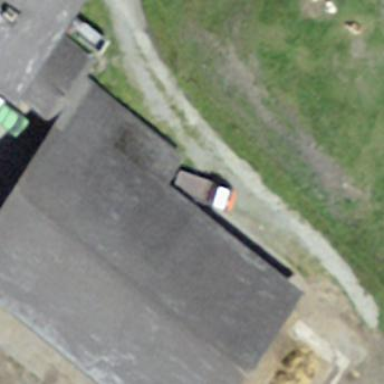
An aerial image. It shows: Farm building.